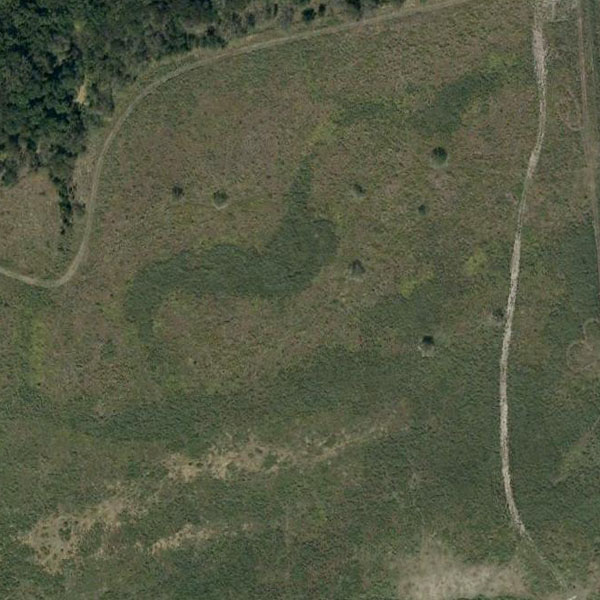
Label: Meadow